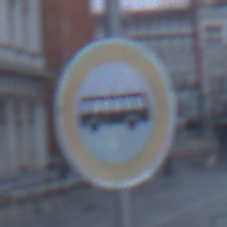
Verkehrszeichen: VerbotKraftomnibusse
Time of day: Dawn
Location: Outdoor (Urban)
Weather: Clear
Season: NotSpecified
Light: Natural